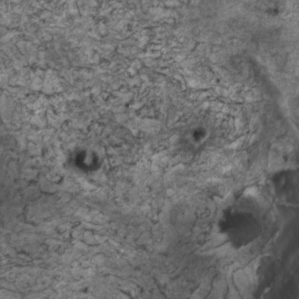
Label: non_frost